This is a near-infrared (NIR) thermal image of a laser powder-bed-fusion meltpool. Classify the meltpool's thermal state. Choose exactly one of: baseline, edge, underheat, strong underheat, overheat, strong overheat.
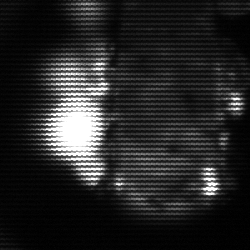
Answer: strong underheat